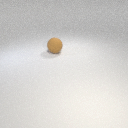
large brown rubber sphere